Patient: sex F, age 61
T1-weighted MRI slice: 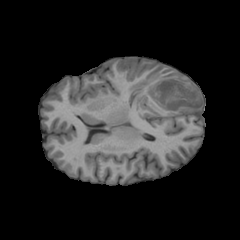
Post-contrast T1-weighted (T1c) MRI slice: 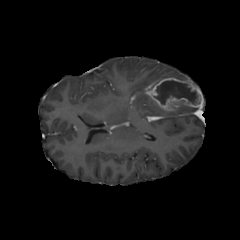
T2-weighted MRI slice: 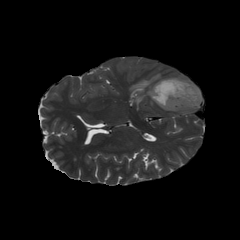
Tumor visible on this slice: yes
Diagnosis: Glioblastoma, IDH-wildtype
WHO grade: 4